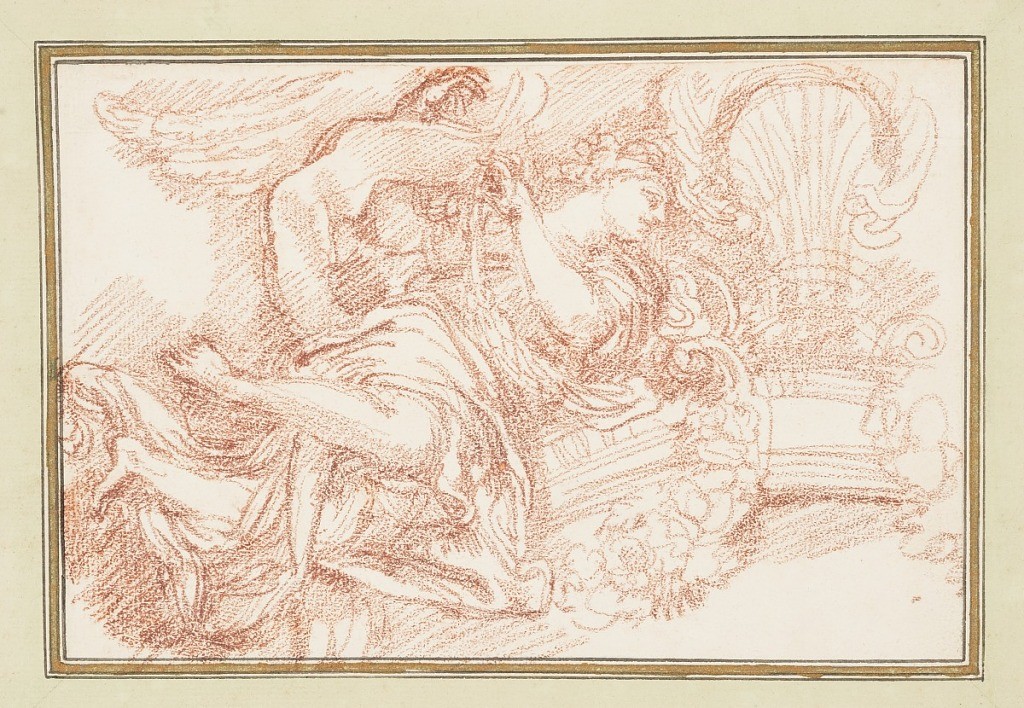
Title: A Stucco Angel from the Nave Vault, Church of the Gesu, Rome," from the album "Drawings after Ornament and Architecture"
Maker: Jean-Robert Ango, French, active in Rome 1759 –1770, d. 1773
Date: ca. 1759–70
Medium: Red chalk on paper, mounted to a larger sheet with multiple framing lines, then inset into a secondary sleeve mount
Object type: Drawing
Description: A winged male figure holds a scroll and looks away from it toward his left. Decorative motifs are visible on the right side. Copy after a stucco angel on the cieling of the Church of Il Gesu in Rome, a work carried out by Ercole Antonio Raggi (il Lombardo) after designs by Giovanni Battista Gaulli, called Baciccio, between 1676 and 1679.